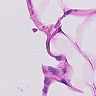
Metastatic tissue present: no